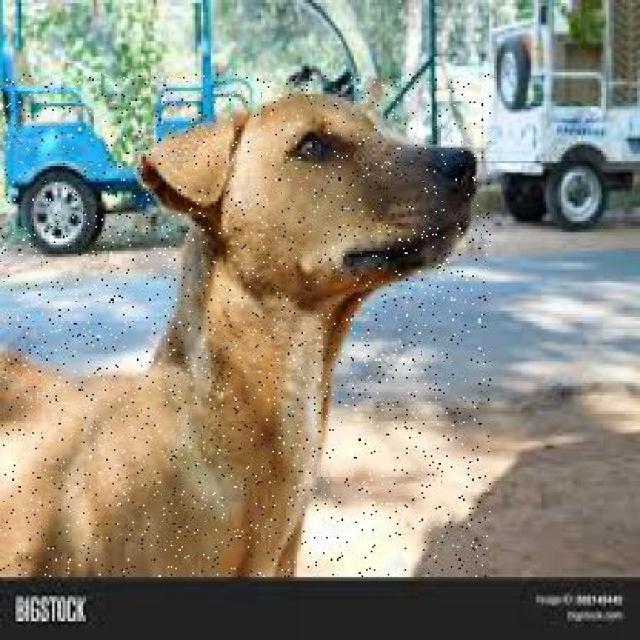
Healthy canine skin — no visible lesions, inflammation, or abnormalities. The skin and coat appear normal.